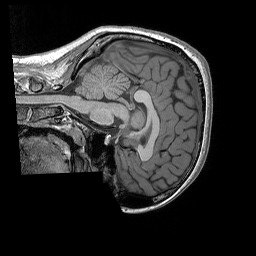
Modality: T1w
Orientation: sagittal
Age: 21
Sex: female
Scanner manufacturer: siemens
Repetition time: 2.25 s
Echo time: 0.00302 s